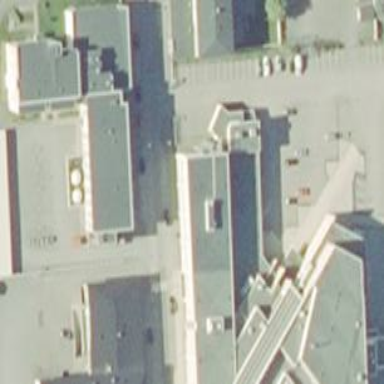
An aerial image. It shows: Healthcare clinic.